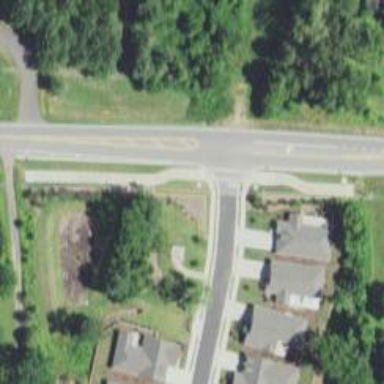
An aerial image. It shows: Unmarked road crossing.